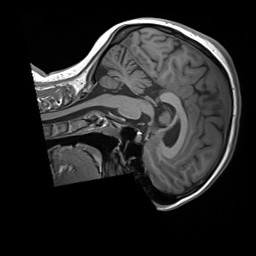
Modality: T1w
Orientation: sagittal
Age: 23
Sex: female
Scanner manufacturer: siemens
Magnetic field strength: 3 T
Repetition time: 1.8 s
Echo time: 0.00232 s